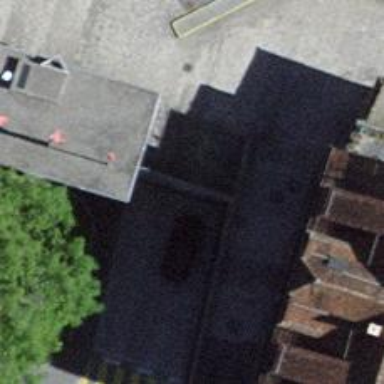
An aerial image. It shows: Parking entrance.